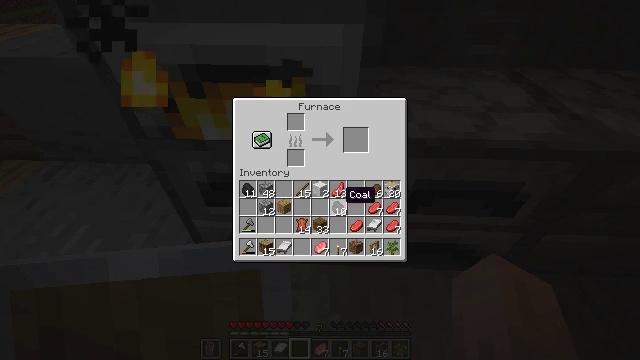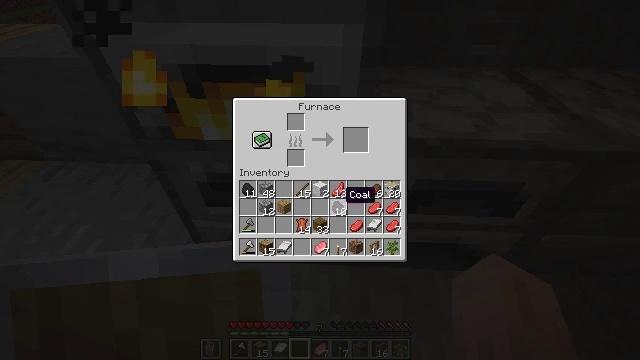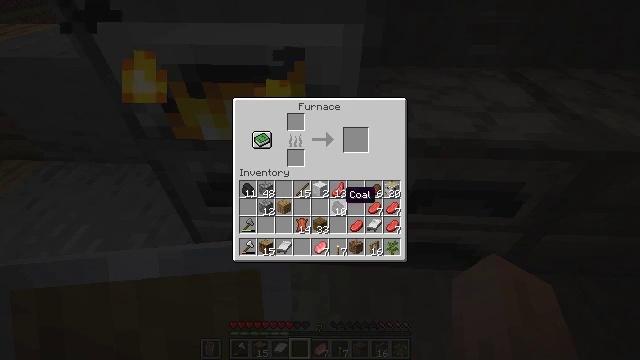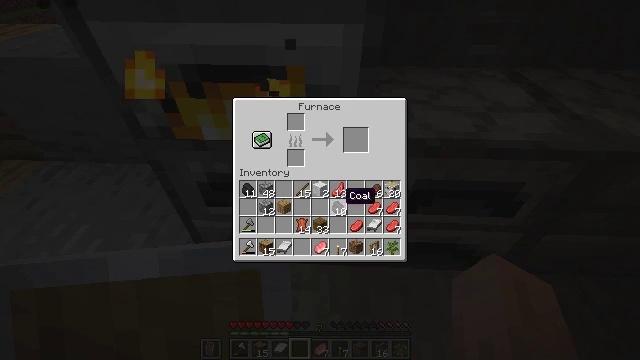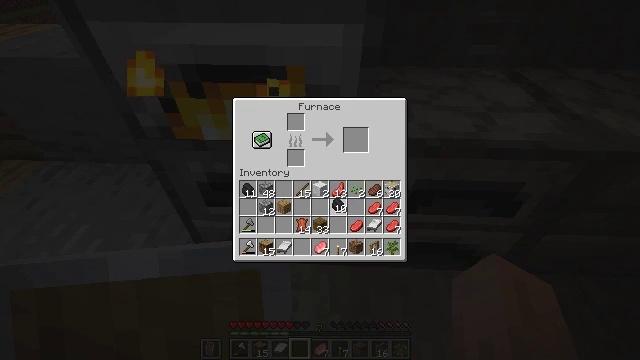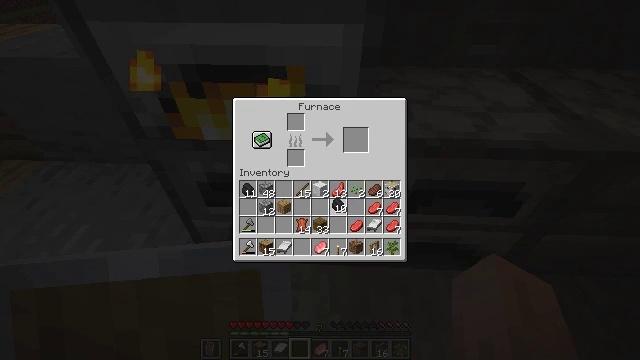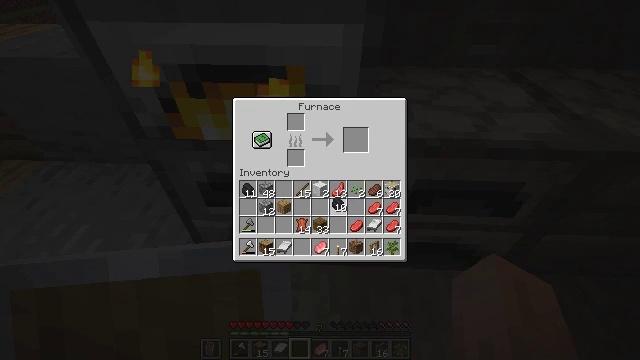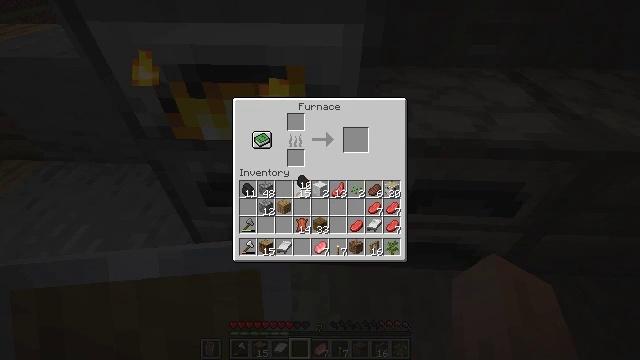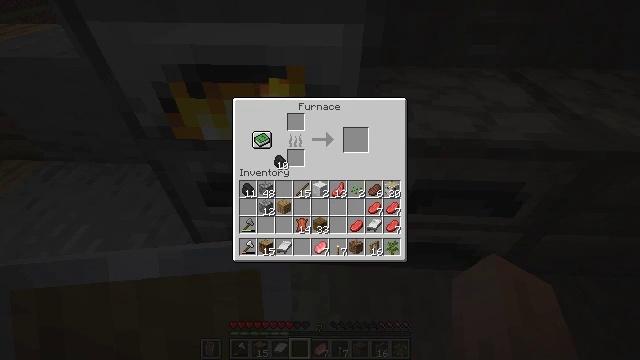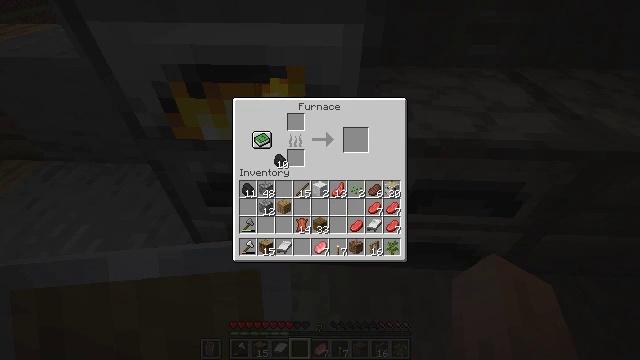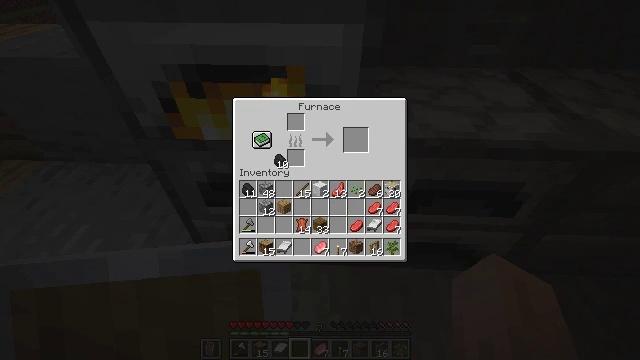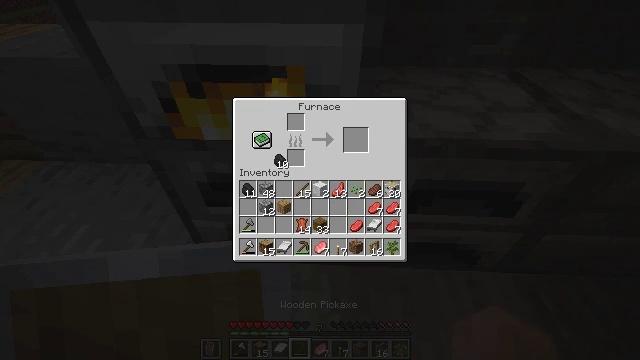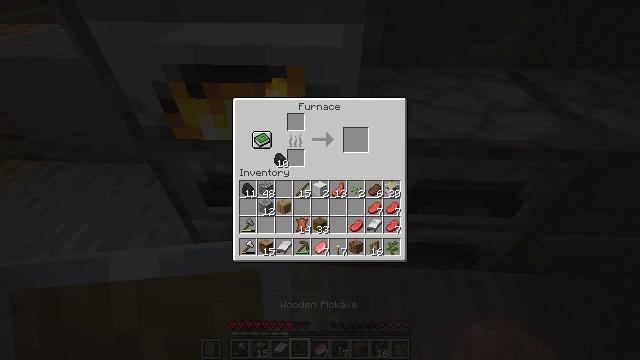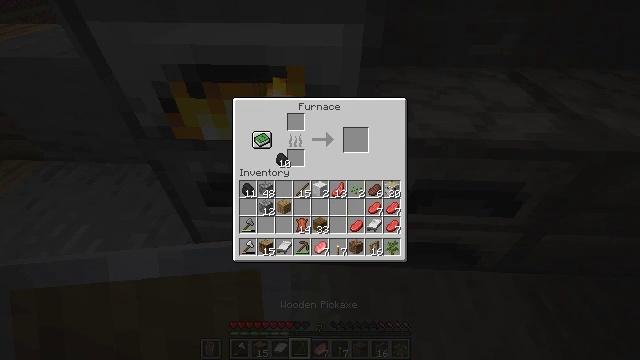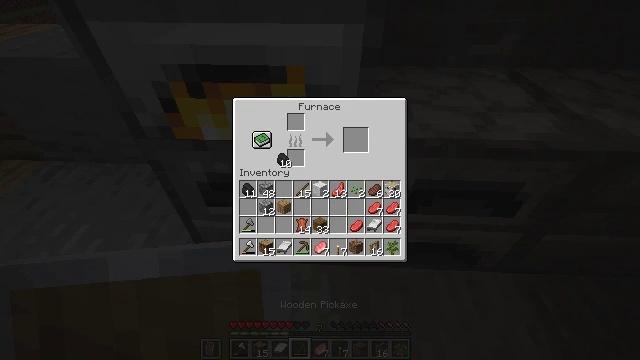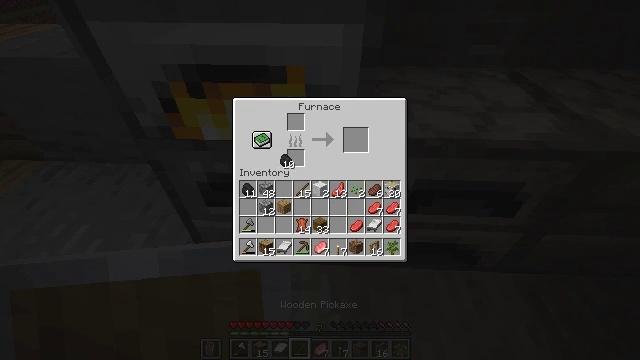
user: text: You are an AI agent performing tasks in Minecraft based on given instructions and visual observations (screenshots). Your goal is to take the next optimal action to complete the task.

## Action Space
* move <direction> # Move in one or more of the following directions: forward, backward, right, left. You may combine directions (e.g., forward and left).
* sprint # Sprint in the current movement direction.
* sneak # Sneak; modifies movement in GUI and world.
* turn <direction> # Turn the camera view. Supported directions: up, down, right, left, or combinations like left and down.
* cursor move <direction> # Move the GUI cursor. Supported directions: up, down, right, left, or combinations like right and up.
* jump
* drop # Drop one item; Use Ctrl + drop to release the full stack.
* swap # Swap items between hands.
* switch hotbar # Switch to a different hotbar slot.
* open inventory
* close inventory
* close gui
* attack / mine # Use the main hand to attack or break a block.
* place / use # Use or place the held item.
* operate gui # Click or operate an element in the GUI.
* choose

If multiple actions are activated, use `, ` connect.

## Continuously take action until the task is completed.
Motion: motion action
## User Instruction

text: Break the wall torch for relocation.
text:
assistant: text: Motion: no_op
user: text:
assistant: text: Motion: no_op
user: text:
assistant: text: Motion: no_op
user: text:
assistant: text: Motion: operate gui
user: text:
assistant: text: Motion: operate gui
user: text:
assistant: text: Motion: operate gui
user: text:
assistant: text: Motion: cursor move left and up
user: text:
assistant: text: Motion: cursor move left and up
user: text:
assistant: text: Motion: no_op
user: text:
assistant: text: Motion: no_op
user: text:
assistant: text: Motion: no_op
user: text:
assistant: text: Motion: no_op
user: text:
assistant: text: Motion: no_op
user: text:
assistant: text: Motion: no_op
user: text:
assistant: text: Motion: no_op
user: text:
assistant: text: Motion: choose
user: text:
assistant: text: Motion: choose
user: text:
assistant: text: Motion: choose
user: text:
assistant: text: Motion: no_op
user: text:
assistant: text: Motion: no_op
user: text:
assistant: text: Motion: choose
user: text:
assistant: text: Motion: choose
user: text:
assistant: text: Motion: choose
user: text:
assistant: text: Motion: no_op
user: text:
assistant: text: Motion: no_op
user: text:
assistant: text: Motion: no_op
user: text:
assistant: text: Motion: no_op
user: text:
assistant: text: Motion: cursor move right and down
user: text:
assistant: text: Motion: cursor move right and down
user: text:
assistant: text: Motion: no_op